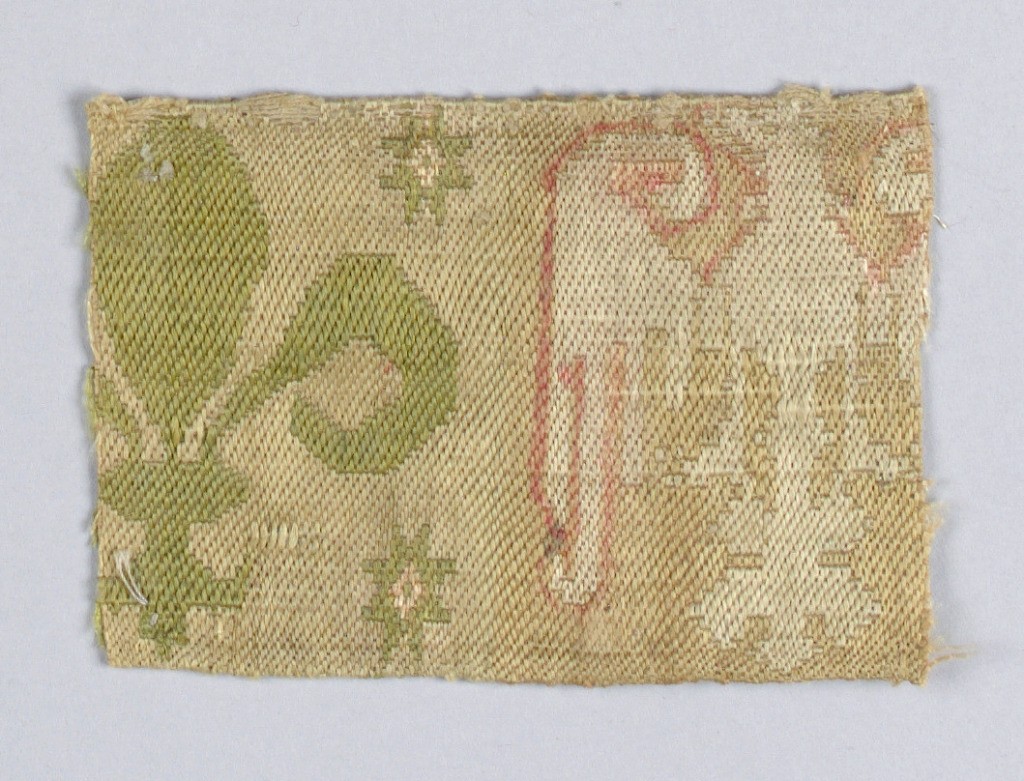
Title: Band fragment
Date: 14th century
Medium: silk, linen Technique: complementary weft 2/1 twill
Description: Two incomplete motifs; one a fleur de lys, the other an eagle with outspread wings.